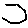
Label: hexagon